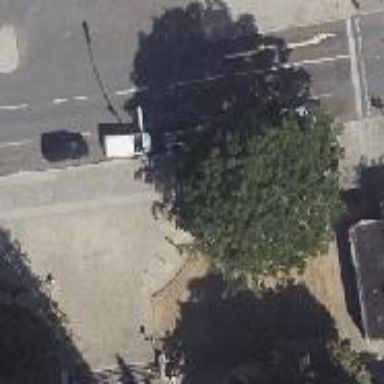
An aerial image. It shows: Footway covered with paving stones.